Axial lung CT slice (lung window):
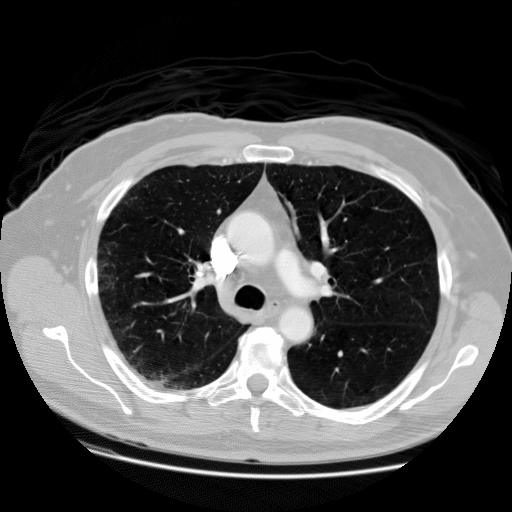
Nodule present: no